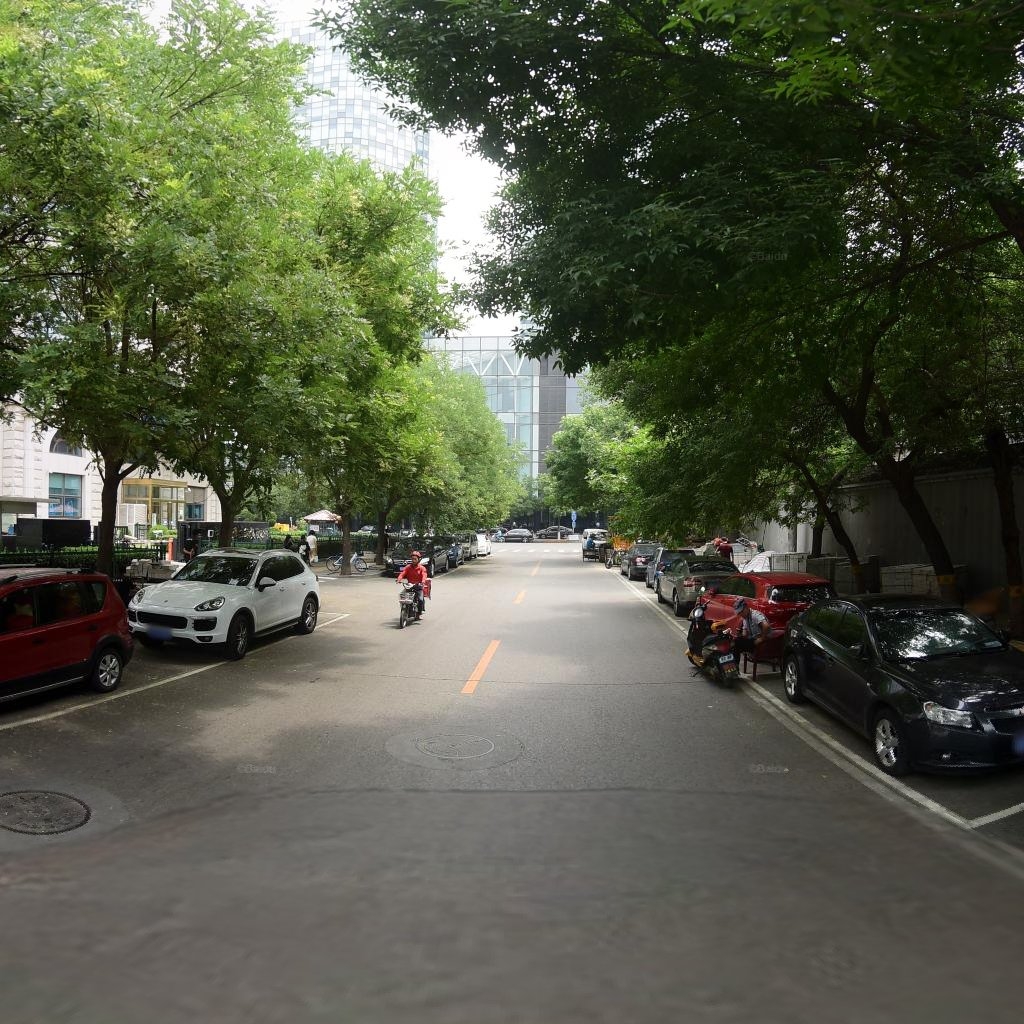
Region: Dongcheng
Road damage annotations: transverse crack, manhole cover, manhole cover